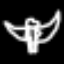
Label: angel